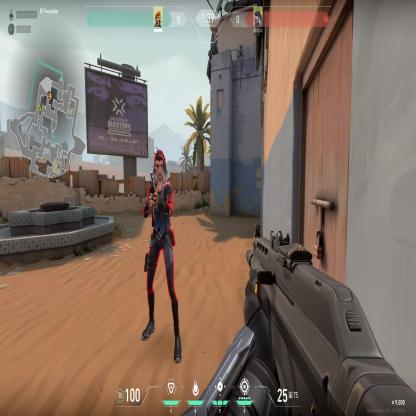
Label: enemy